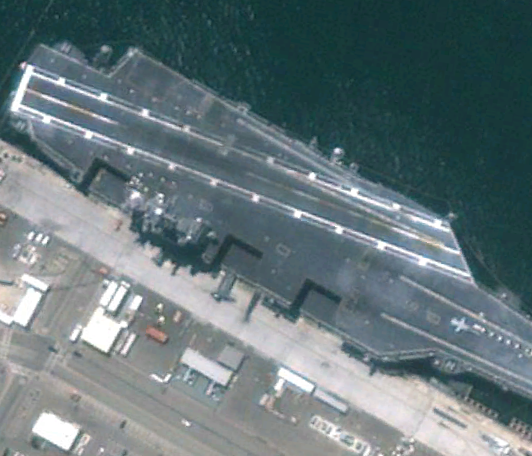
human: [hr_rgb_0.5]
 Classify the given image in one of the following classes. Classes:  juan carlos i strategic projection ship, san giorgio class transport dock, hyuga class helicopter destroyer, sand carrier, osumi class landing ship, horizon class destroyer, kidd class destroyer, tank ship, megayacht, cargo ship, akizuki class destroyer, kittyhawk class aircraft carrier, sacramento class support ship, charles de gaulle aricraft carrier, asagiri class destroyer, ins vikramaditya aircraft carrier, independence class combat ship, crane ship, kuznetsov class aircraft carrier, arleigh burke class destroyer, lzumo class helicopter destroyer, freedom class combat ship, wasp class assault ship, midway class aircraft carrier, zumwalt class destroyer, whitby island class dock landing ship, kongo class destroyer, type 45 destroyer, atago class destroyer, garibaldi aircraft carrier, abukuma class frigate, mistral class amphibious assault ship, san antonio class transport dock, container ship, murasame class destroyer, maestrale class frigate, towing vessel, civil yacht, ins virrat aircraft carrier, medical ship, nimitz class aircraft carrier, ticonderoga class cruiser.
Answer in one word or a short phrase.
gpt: Nimitz class aircraft carrier